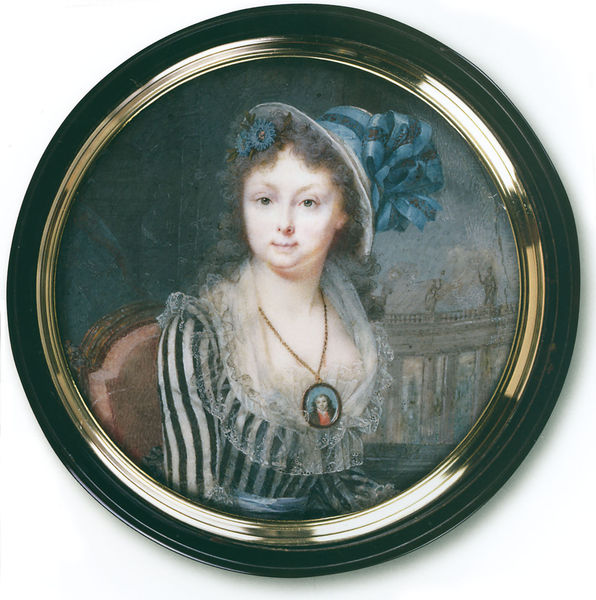
Titel: Jeune dame portrant autour de son cou sur un important médaillon le portrait d’un homme.
Künstler: Augustin Dubourg
Institution: Collection E.P.S.
Schlagwörter: blau, gemälde, haut, grün, mädchen, stadt, frankreich, frau, hut, kleid, stuhl, dame, rot, blass, rahmen, teller, bild, goldrahmen, portrait, gold, reich, locken, rund, kette, mauer, polster, goldrand, emblem, versailles, 1700